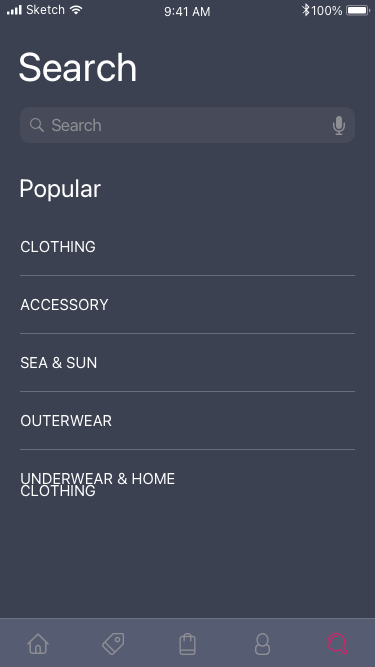
Text in this UI design:
CLOTHING
ACCESSORY
SEA & SUN
OUTERWEAR
UNDERWEAR & HOME CLOTHING
Popular
Search